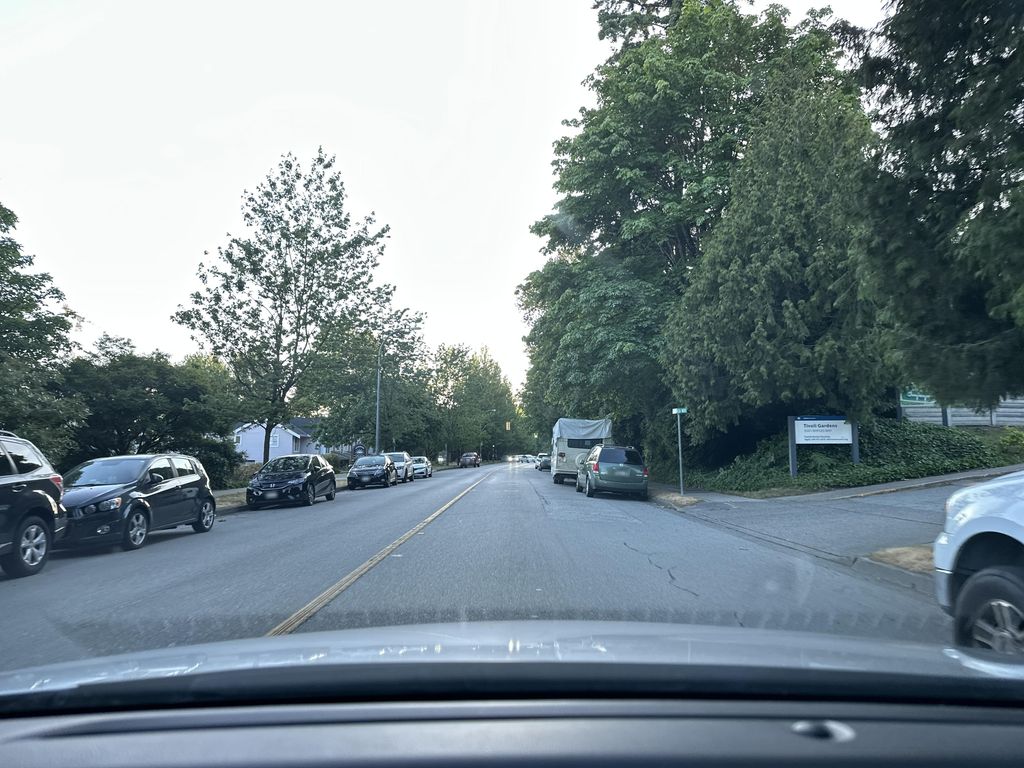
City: vancouver